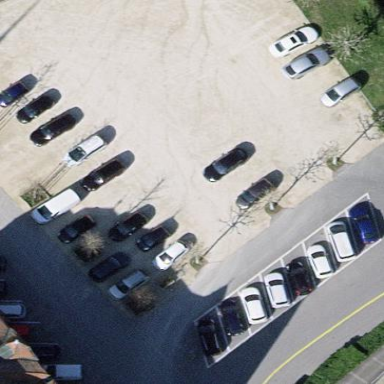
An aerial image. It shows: Parking area with fine gravel surface.